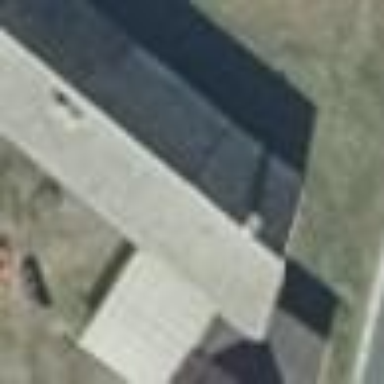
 oriented along the structure. The roof is painted grey."